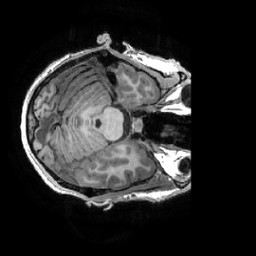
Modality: T1w
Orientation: axial
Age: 31
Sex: male
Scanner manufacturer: ge
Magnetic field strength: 3 T
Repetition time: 0.0073 s
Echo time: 0.003 s